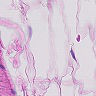
Metastatic tissue present: no